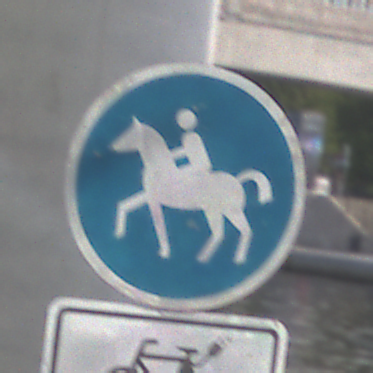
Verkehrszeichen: Reitweg
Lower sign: EinspurigeFahrzeugeFrei4
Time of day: MorningAfternoon
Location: Outdoor (Urban)
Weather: PartlyCloudy
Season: NotSpecified
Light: Natural